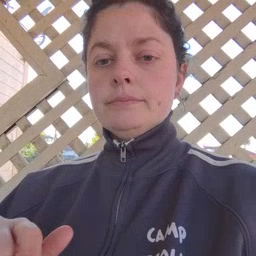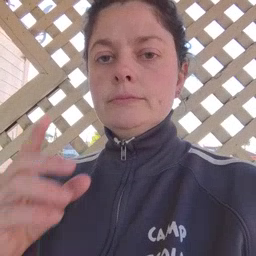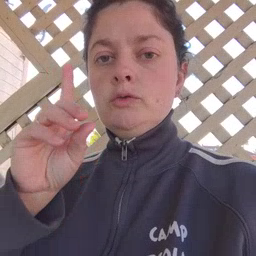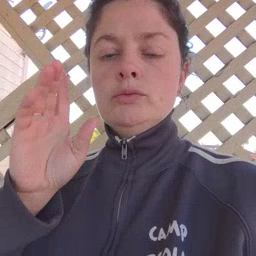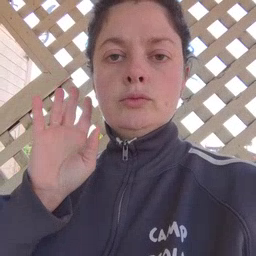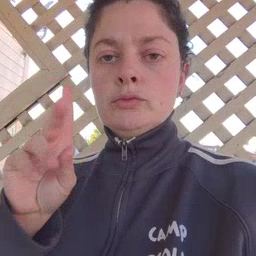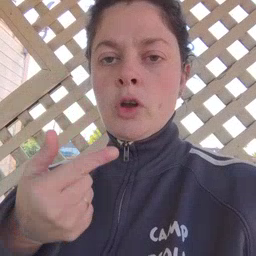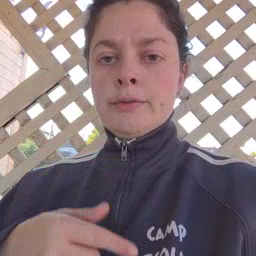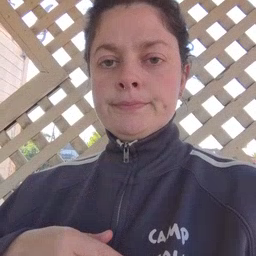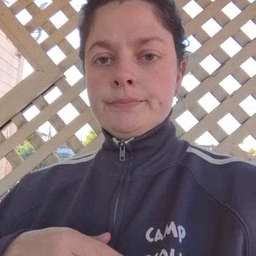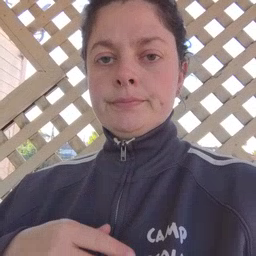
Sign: dog